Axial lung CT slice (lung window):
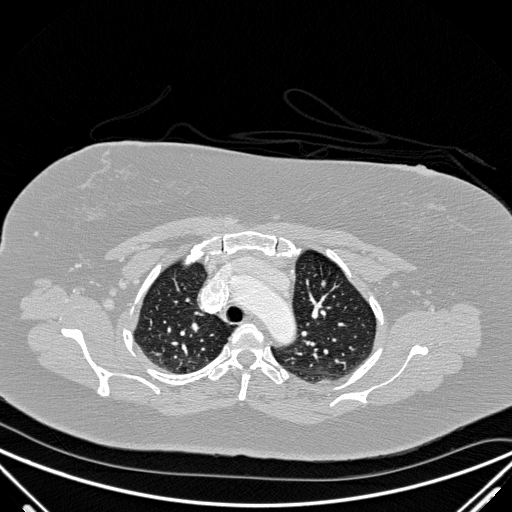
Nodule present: yes
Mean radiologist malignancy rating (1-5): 2.5